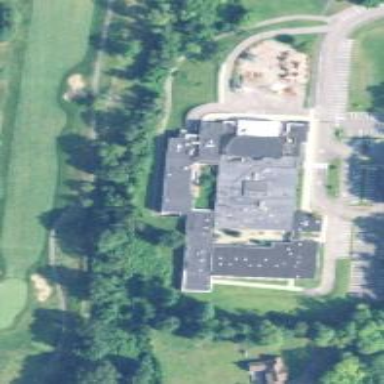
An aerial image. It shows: School.